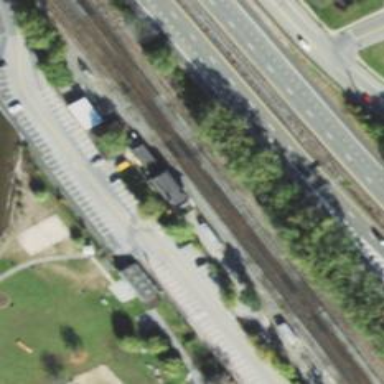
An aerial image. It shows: Electrified rail railway.